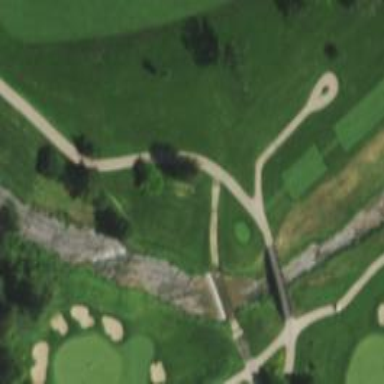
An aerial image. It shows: Well-maintained path primarily used as golf cart path.